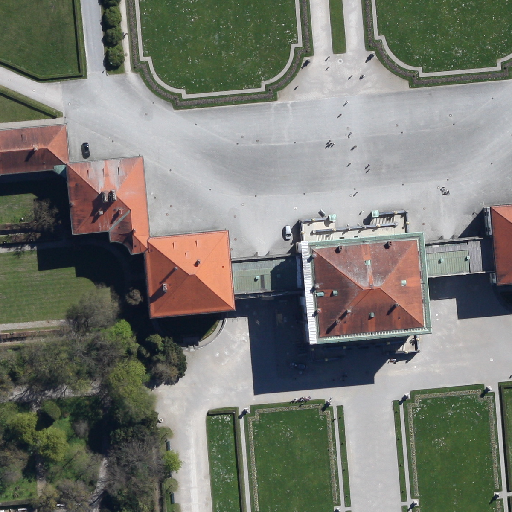
Referring expression: sidewalk